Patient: sex F, age 54
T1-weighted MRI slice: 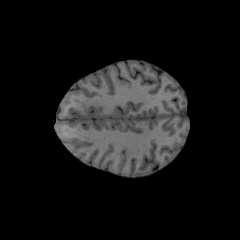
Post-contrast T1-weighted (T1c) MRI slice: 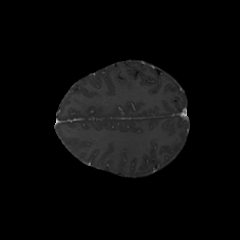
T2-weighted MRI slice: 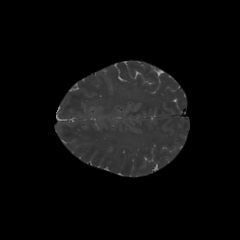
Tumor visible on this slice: no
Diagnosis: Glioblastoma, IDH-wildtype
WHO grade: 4